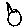
Label: cat